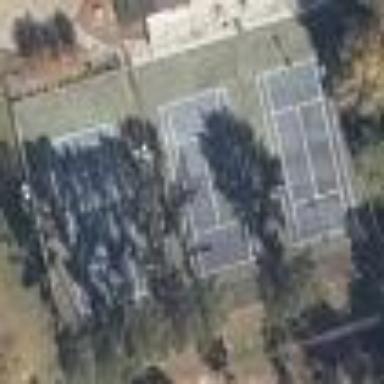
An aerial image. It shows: Tennis court in leisure pitch.